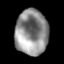
Tissue: lung
Cell type: T cells
Senescence score: 0.1303
Nuclear area (px): 1449
Mean DAPI intensity: 142.393